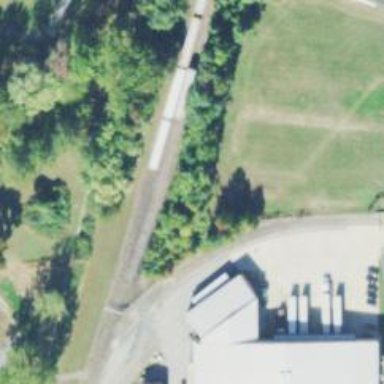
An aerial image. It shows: Rail spur service.